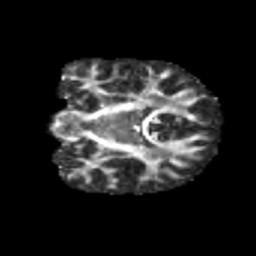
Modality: FA
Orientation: coronal
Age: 12
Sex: male
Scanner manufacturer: siemens
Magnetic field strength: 3 T
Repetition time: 3.8 s
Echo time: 0.07 s